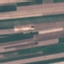
Land use / land cover class: AnnualCrop